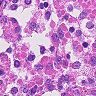
Metastatic tissue present: no